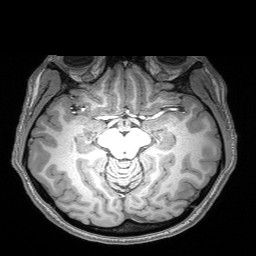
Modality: T1w
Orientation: coronal
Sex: female